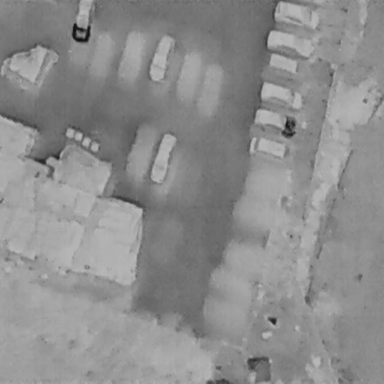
There are eight Cars in the infrared image.